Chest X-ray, PA view. Patient: 53 years old, sex F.
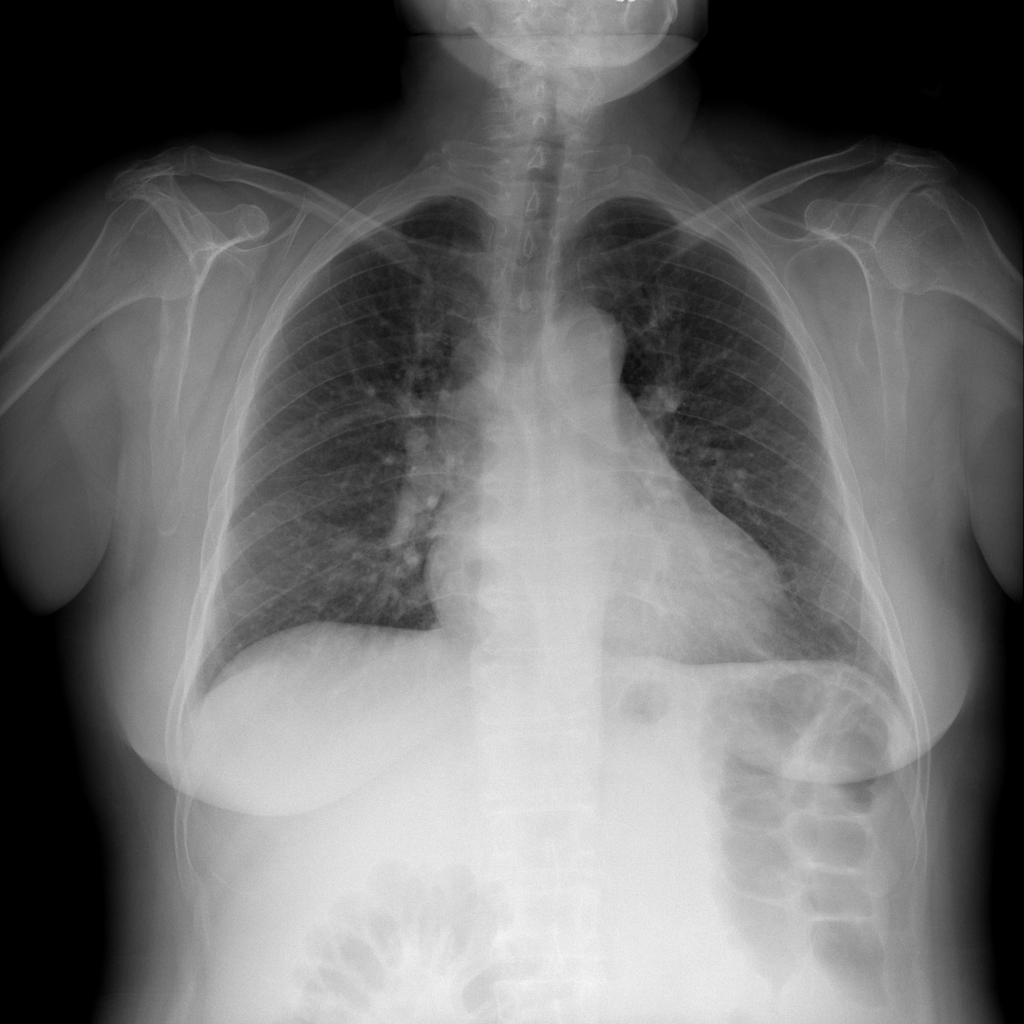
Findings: Infiltration